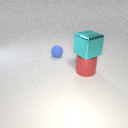
large red metal cylinder below large cyan metal cube